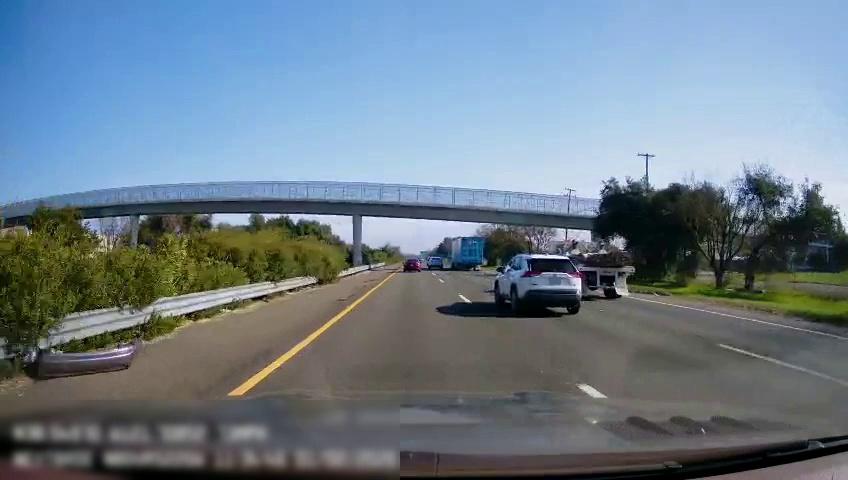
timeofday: Day
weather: Sunny
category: Drivable Space
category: Vehicles | SUV
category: Vehicles | Truck
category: Vehicles | Truck
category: Vehicles | Car
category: Vehicles | SUV
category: Drivable Space
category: Lanes | Current Lane
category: Lanes | Current Lane
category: Lanes | Alternate Lane
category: Lanes | Alternate Lane